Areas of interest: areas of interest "Comprehensive Gymnasium"
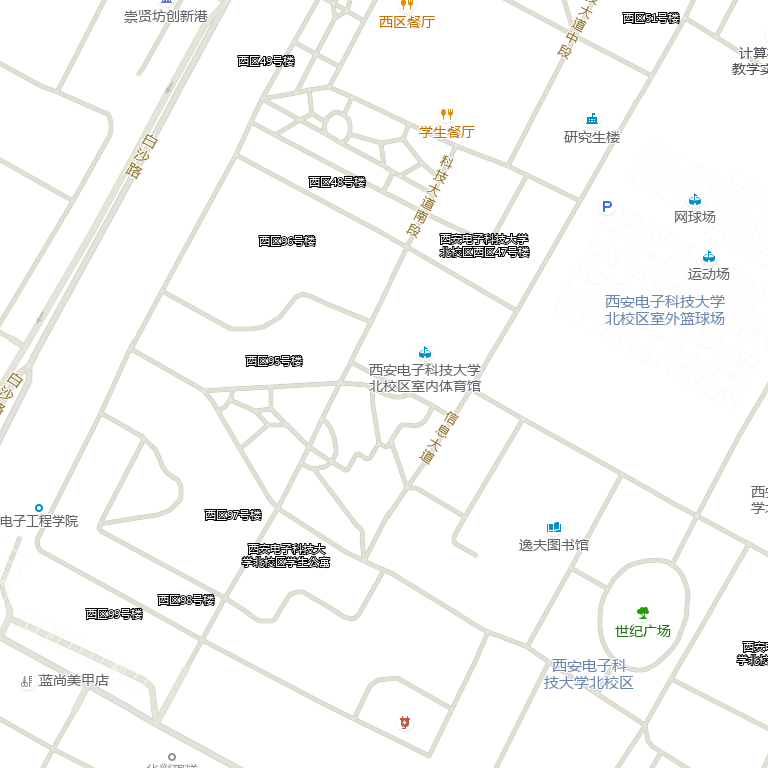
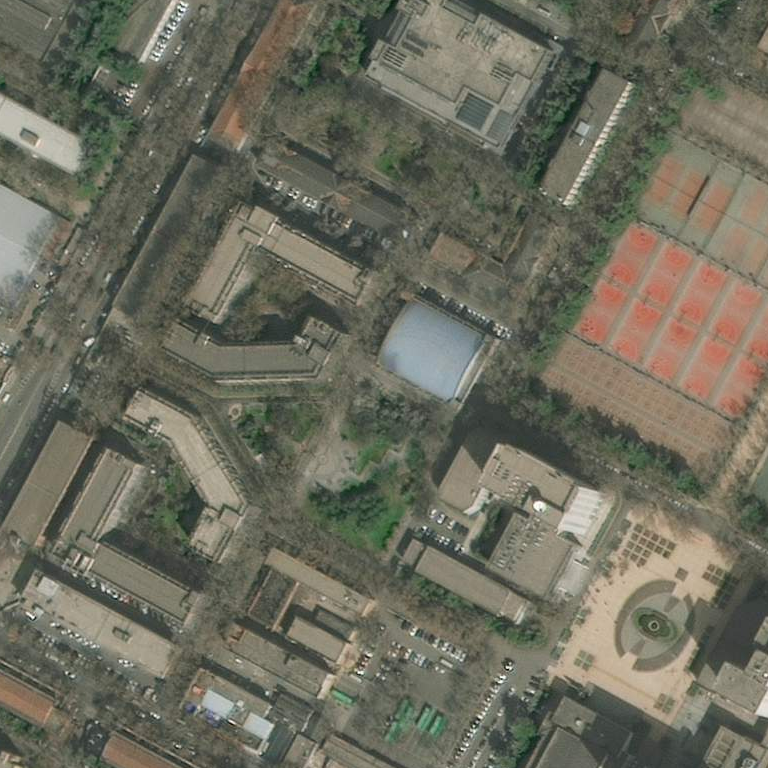